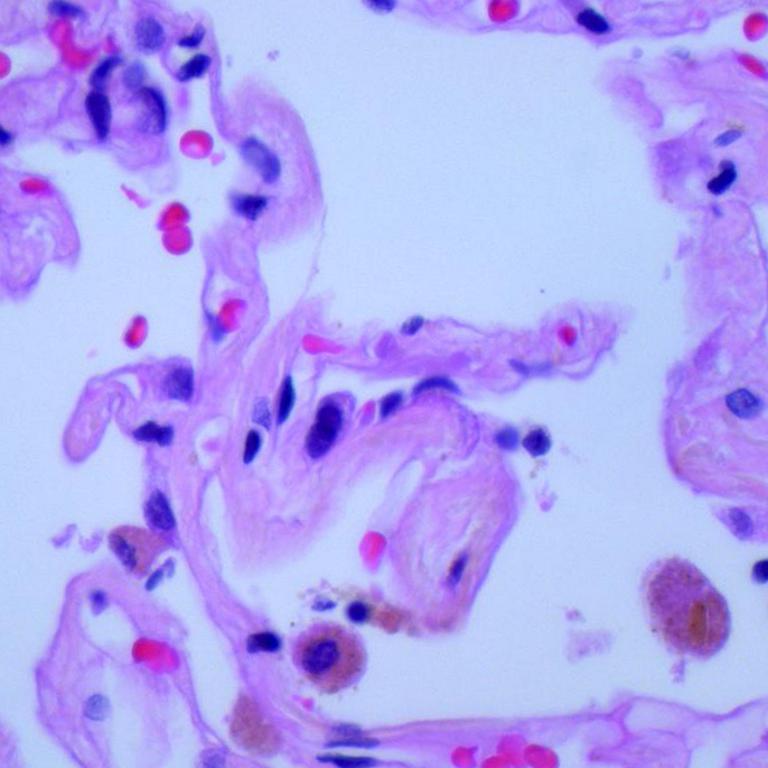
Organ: lung
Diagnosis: benign